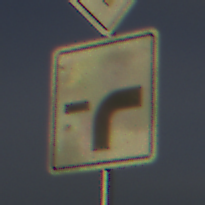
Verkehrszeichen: VerlaufVorfahrtsstrasse9
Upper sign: Vorfahrtsstrasse
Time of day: SunriseSunset
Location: Outdoor (Nature)
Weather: PartlyCloudy
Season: NotSpecified
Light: Natural